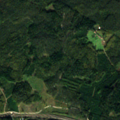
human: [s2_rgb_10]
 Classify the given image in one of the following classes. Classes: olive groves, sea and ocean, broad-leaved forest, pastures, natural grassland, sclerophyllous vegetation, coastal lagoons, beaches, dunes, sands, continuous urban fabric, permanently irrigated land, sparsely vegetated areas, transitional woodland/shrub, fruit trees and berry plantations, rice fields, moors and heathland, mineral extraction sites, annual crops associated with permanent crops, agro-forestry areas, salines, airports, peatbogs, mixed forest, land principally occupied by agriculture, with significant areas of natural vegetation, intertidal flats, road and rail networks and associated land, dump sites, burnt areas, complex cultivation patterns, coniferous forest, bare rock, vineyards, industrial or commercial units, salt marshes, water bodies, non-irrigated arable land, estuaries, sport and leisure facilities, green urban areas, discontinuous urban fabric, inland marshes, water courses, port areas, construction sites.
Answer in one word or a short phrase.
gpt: coniferous forest, mixed forest, water bodies